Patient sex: M
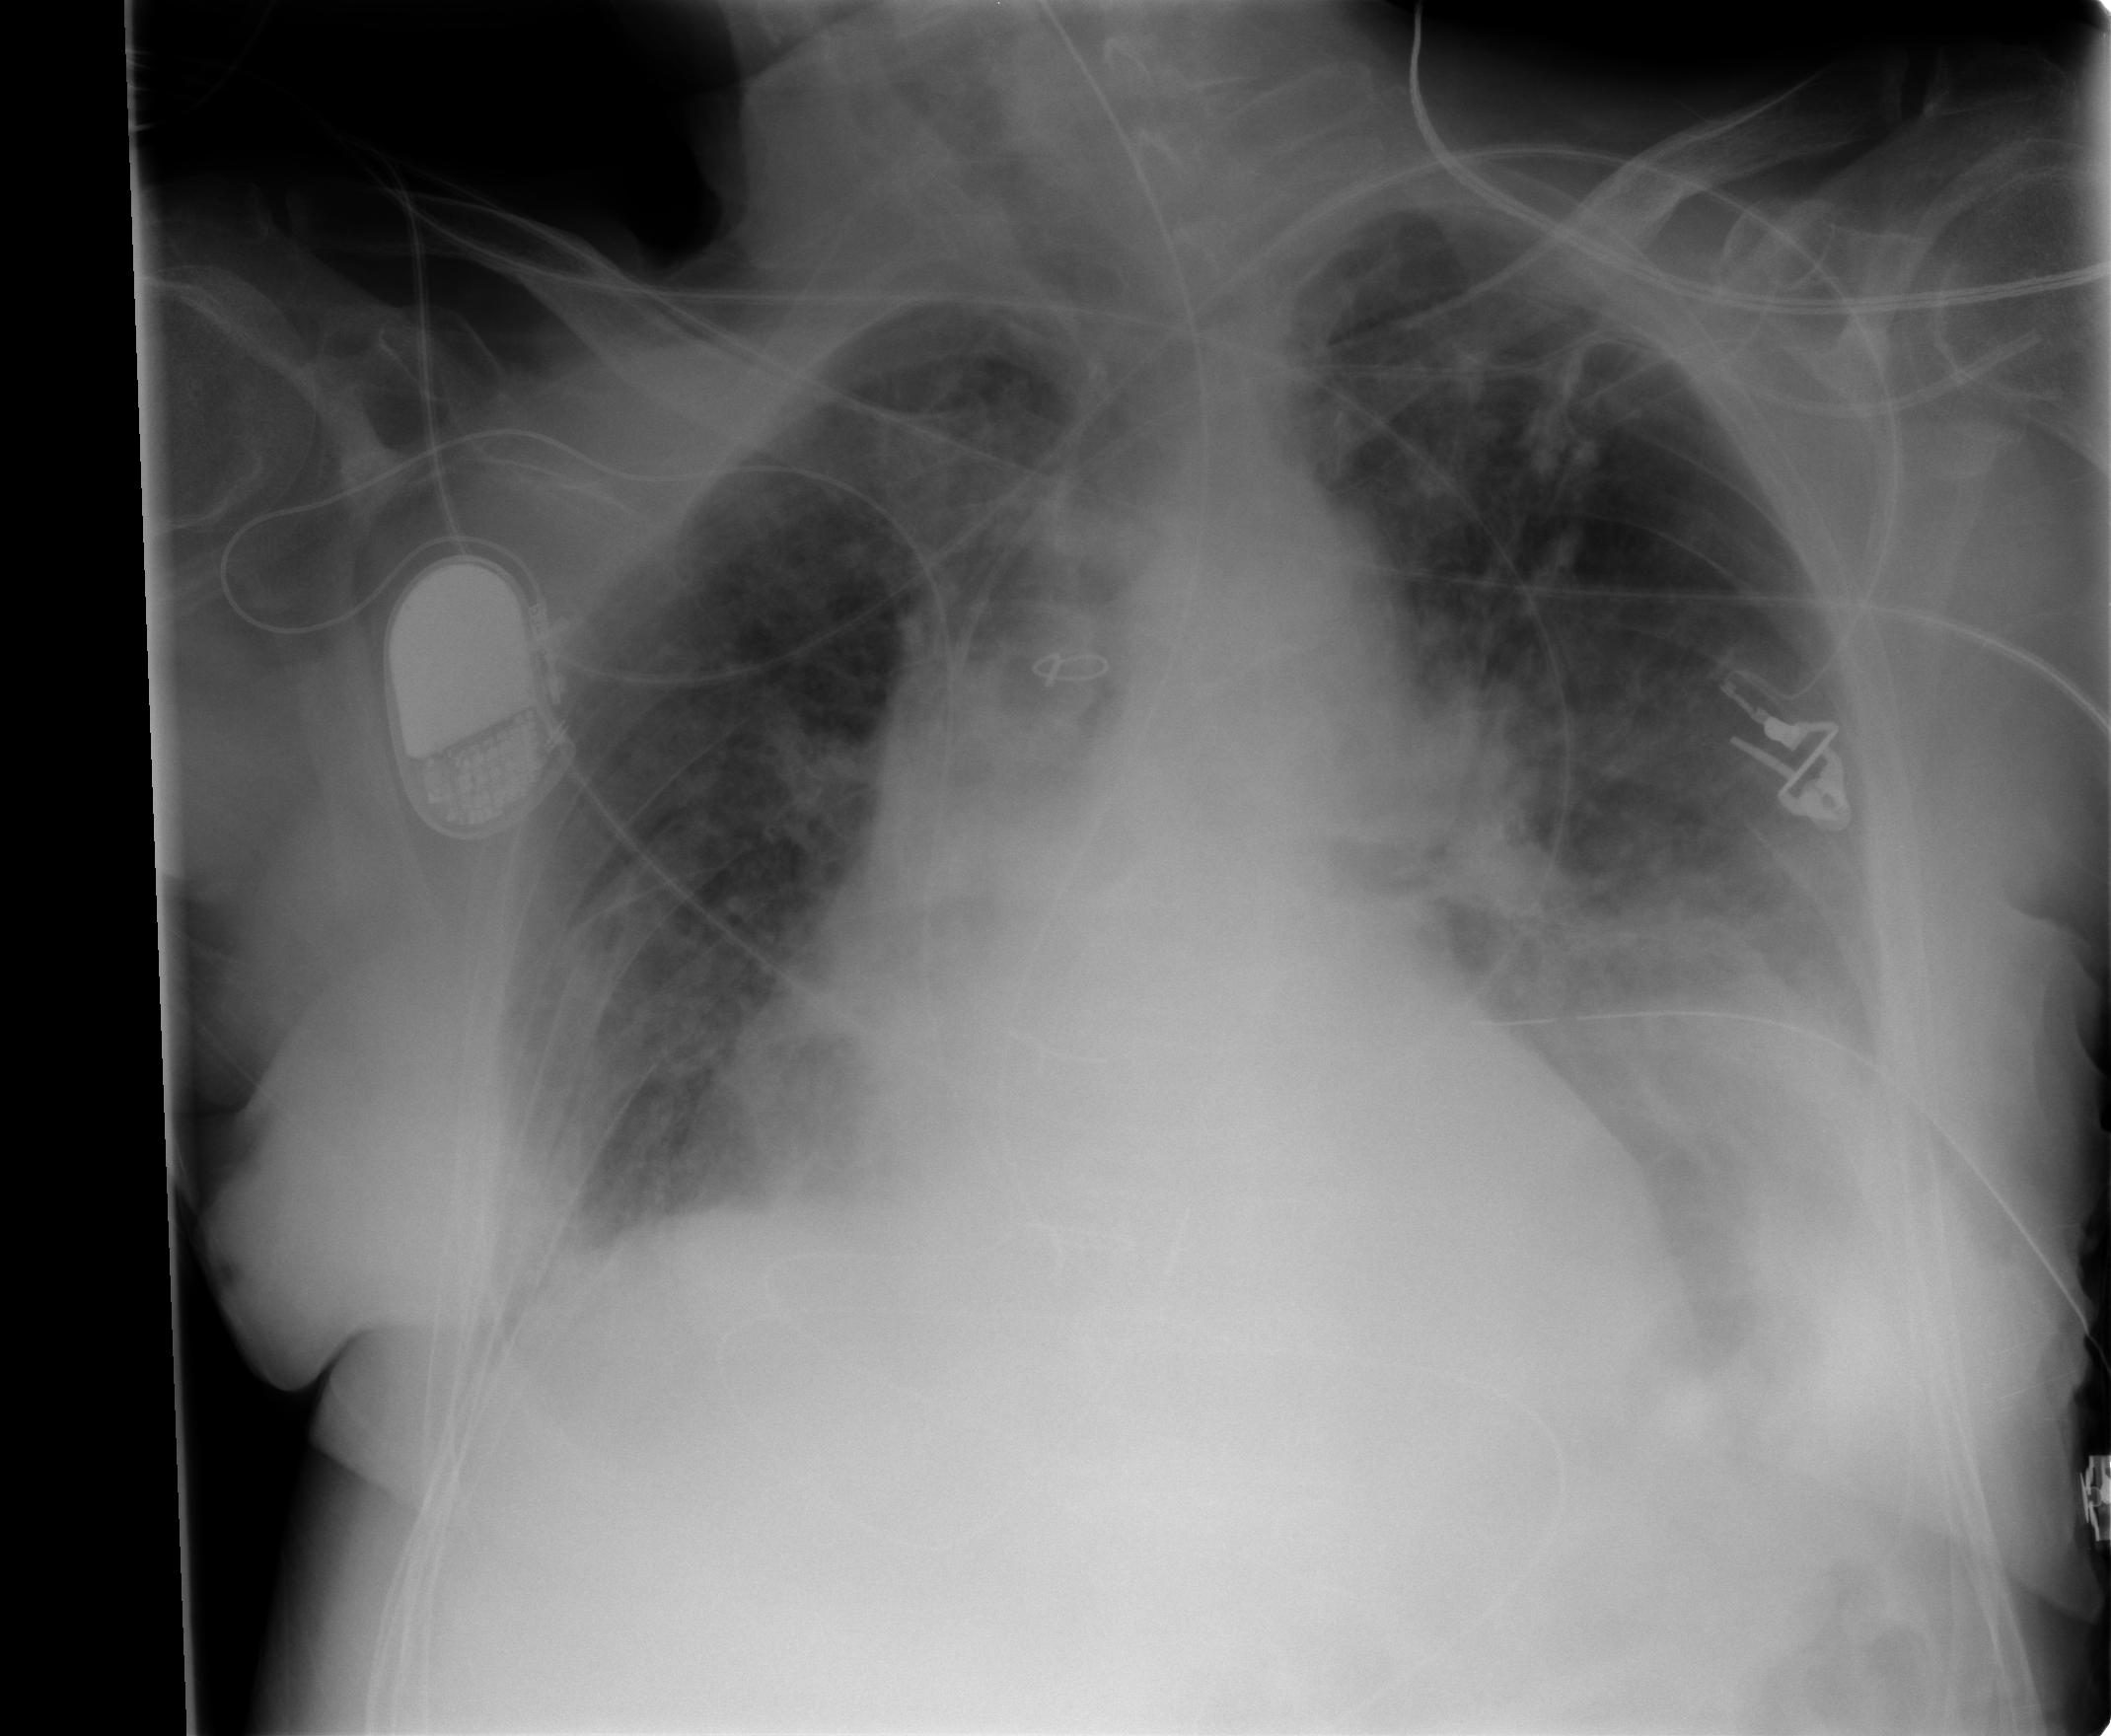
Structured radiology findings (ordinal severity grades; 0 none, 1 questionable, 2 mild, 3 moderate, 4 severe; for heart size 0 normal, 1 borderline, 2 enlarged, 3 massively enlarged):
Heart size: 2
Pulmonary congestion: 2
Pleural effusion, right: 1
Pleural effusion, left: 2
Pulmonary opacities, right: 1
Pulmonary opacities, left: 0
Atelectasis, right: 2
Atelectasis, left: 2